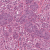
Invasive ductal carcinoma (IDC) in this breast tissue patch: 1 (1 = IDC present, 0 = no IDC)